Field crop: tomato
Growth stage: 1
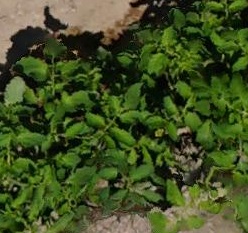
Species: tomato